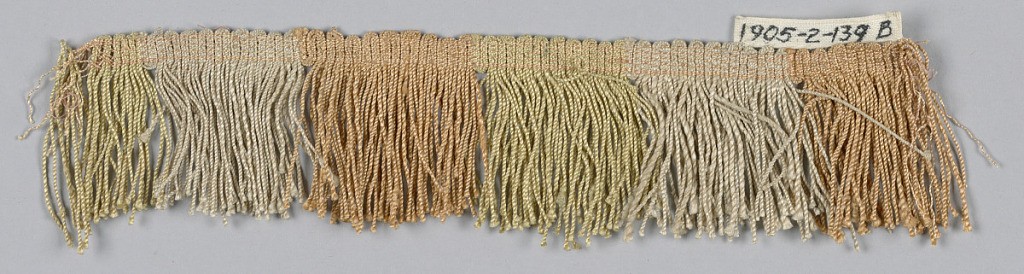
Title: Fringe
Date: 17th century
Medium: silk Technique: woven
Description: Fringe in pink, white and tan with a plain-woven heading. Skirt threads in pink, white and tan stripes with small gaps in between each color.